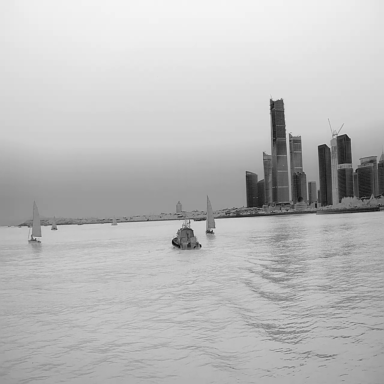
There are four sailboats in the infrared image.